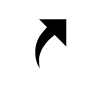
Cursor type: alias
OS/theme: linux-apple-cursor
Variant: black